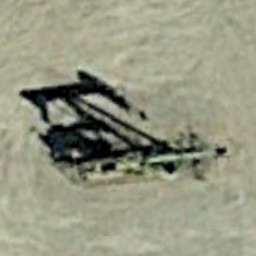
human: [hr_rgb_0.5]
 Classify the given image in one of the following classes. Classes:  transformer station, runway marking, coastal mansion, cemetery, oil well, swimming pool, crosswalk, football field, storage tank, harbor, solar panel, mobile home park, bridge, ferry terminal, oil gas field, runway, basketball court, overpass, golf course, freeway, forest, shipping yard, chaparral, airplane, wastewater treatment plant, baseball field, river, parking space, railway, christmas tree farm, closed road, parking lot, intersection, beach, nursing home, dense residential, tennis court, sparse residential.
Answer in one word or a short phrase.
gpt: oil well